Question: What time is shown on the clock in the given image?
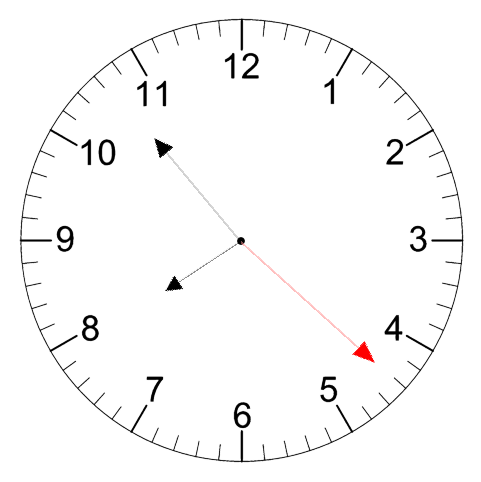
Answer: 07:53:22